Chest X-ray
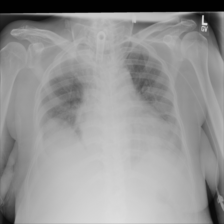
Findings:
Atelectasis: negative
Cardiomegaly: negative
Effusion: negative
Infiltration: negative
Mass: negative
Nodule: negative
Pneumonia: negative
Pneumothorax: negative
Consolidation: negative
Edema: negative
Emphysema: negative
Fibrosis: negative
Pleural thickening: negative
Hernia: negative